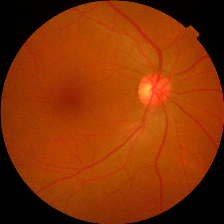
Diabetic retinopathy grade: No DR